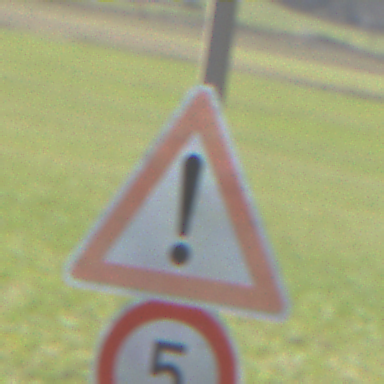
Verkehrszeichen: Gefahrenstelle
Zusatzzeichen unten: Geschwindigkeit5
Umgebung: Outdoor, Nature
Tageszeit: MorningAfternoon
Wetter: PartlyCloudy
Licht: Natural
Jahreszeit: NotSpecified
Kontrast: HighContrast